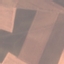
Land use / land cover class: AnnualCrop